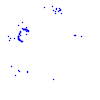
Particle: kaon